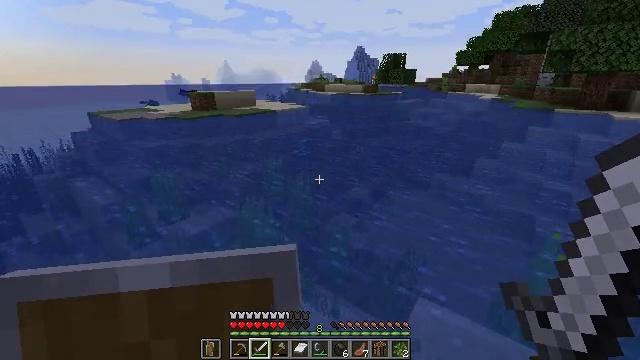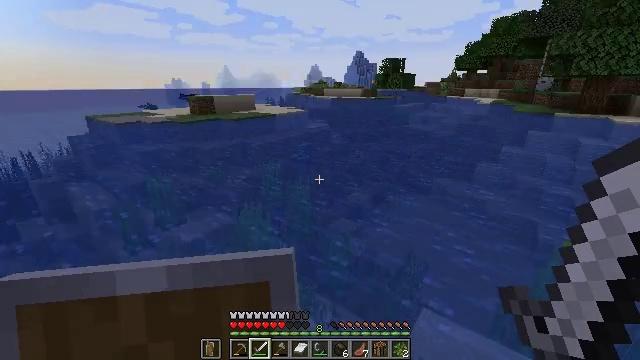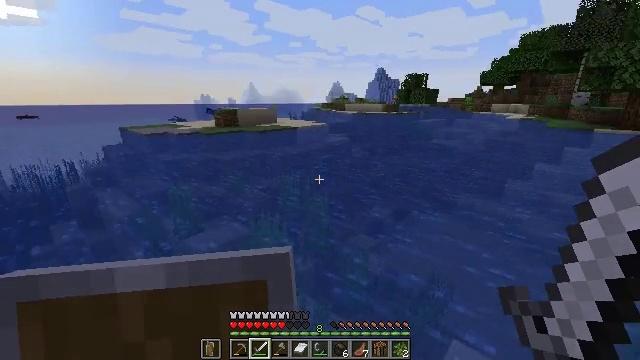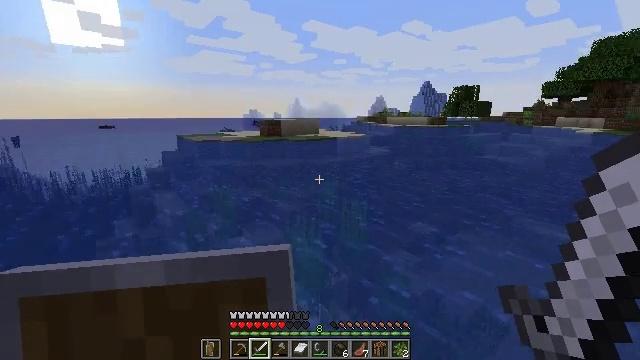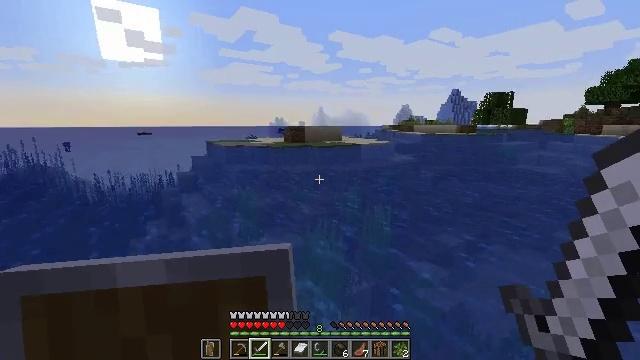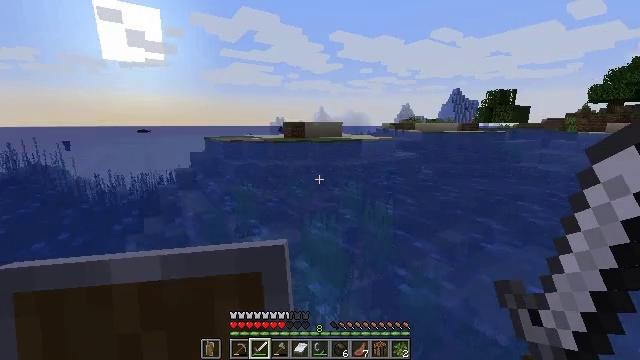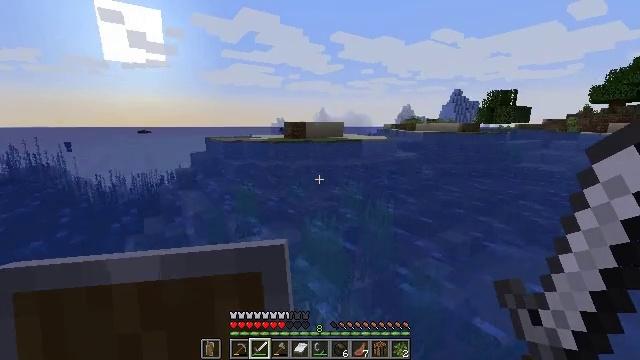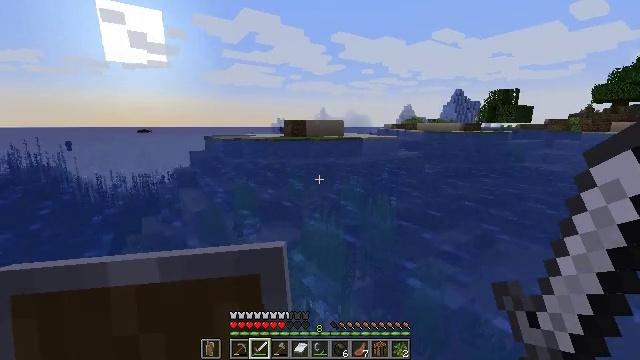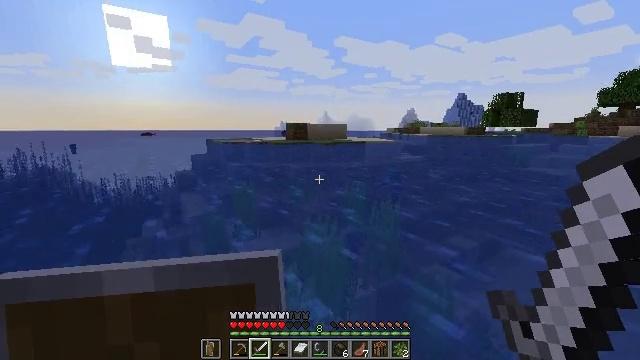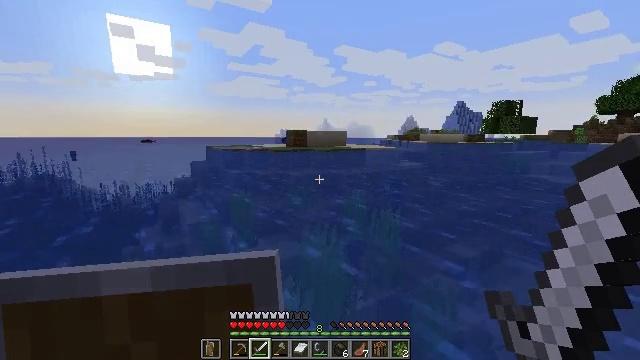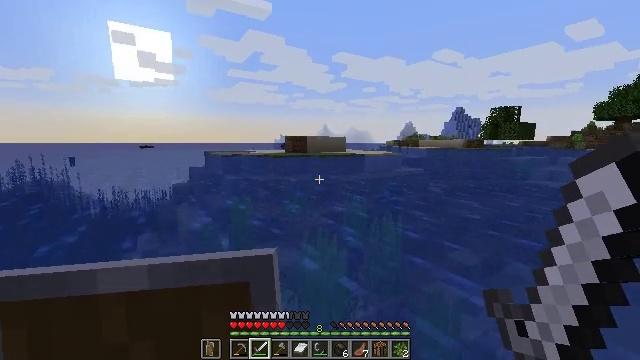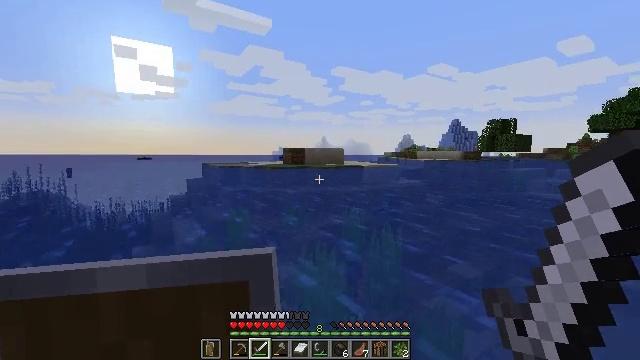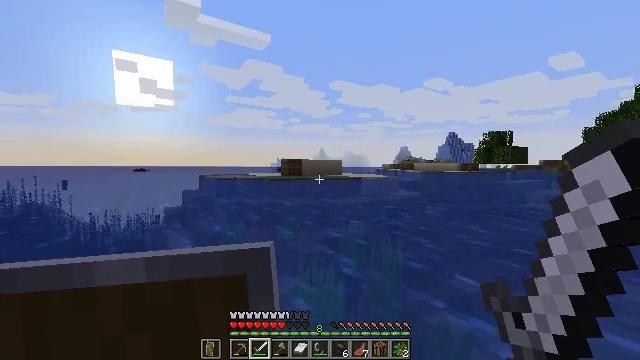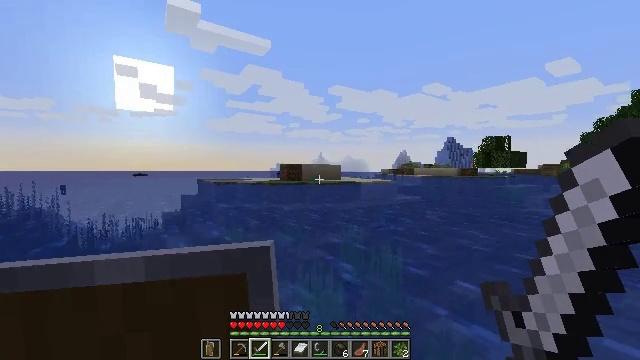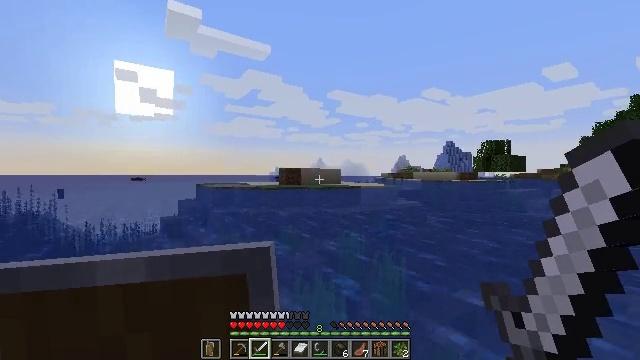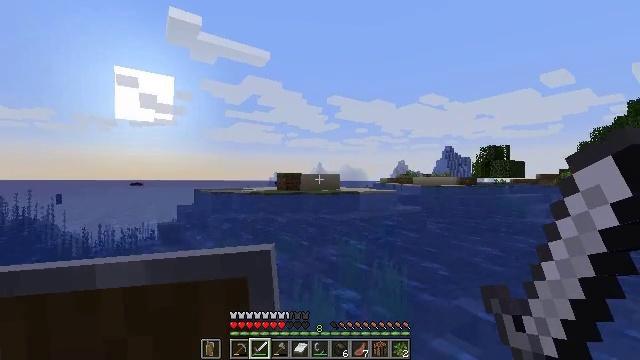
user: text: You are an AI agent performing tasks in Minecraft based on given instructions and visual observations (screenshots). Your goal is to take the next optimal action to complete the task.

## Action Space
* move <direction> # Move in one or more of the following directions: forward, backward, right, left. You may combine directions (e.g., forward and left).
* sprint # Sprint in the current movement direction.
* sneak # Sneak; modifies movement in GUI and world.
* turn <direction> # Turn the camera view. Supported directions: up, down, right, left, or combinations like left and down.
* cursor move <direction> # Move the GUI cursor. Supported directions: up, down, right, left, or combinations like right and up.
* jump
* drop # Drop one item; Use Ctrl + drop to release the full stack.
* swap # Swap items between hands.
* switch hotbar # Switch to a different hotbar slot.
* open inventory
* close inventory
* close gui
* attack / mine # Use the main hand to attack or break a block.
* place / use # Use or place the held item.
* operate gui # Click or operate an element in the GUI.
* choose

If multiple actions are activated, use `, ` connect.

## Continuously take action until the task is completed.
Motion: motion action
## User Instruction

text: Kill a drowned.
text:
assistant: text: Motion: move forward
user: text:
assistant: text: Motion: move forward, turn left and up
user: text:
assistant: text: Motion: move forward, turn left and up
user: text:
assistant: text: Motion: move forward, turn left and up
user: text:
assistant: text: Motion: move forward
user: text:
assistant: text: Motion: move forward
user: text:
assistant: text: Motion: move forward
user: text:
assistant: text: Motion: move forward
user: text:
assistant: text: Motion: move forward, turn up
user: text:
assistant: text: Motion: move forward, turn up
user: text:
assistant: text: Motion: move forward, turn up
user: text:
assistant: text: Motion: move forward, turn up
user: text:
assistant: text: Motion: move forward, turn up
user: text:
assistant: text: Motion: move forward, turn up
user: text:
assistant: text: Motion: move forward, sprint, turn up
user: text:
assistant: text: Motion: move forward, sprint
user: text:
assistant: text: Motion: move forward, sprint
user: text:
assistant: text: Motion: move forward, sprint
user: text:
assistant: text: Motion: move forward, sprint
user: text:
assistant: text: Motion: move forward, sprint, turn up
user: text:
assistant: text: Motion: move forward, sprint
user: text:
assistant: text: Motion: move forward, sprint
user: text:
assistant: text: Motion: move forward, sprint
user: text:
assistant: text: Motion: move forward, sprint
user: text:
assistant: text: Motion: move forward, sprint
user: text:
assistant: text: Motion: move forward, sprint
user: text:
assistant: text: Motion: move forward, sprint
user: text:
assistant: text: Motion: move forward, sprint
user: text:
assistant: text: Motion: move forward, sprint
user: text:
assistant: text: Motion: move forward, sprint